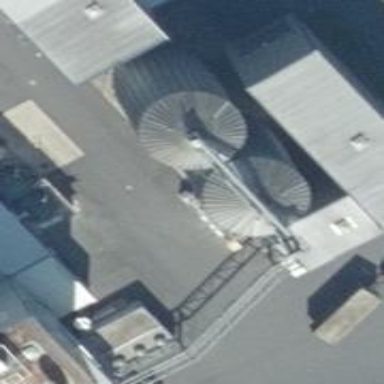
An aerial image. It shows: Silo.